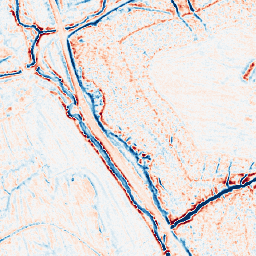
Category: edge_preserving
Decomposition family: bilateral
Decomposition parameters: d: 9
sigma_color: 25
sigma_space: 25
Upsampling method: nearest
Upsampling parameters: scale: 2
Upsampling scale: 2